Question: I am using JFreechart to draw some reports in pdf. I am not sure how to describe this in the best way so I leave the plots below. For the two plots in the report, the widths of the time axis are not the same, as pointed by the arrow. Any hints how I may adjust this?
<URL>

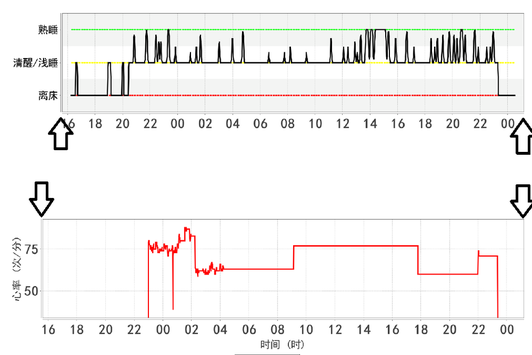
Answer: Try <URL>.
Note that this method is used in <URL> to plot your two charts would be the simplest solution.